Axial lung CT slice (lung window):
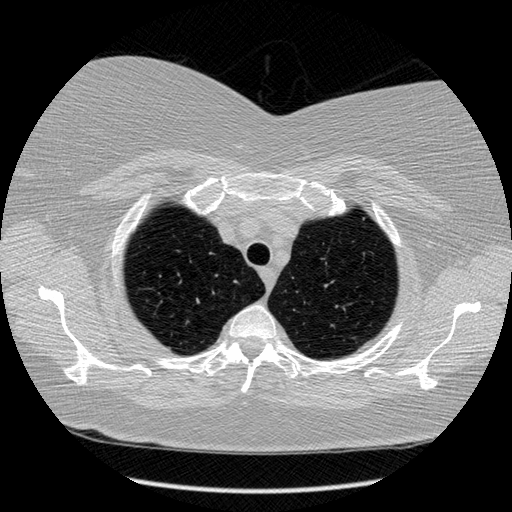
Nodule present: no